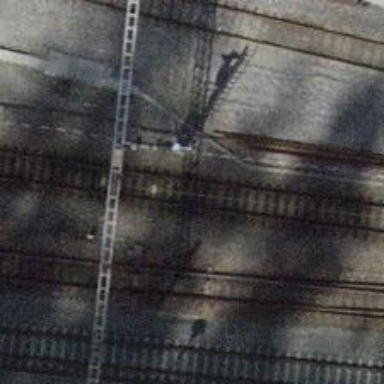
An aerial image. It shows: Railway signal.